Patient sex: M
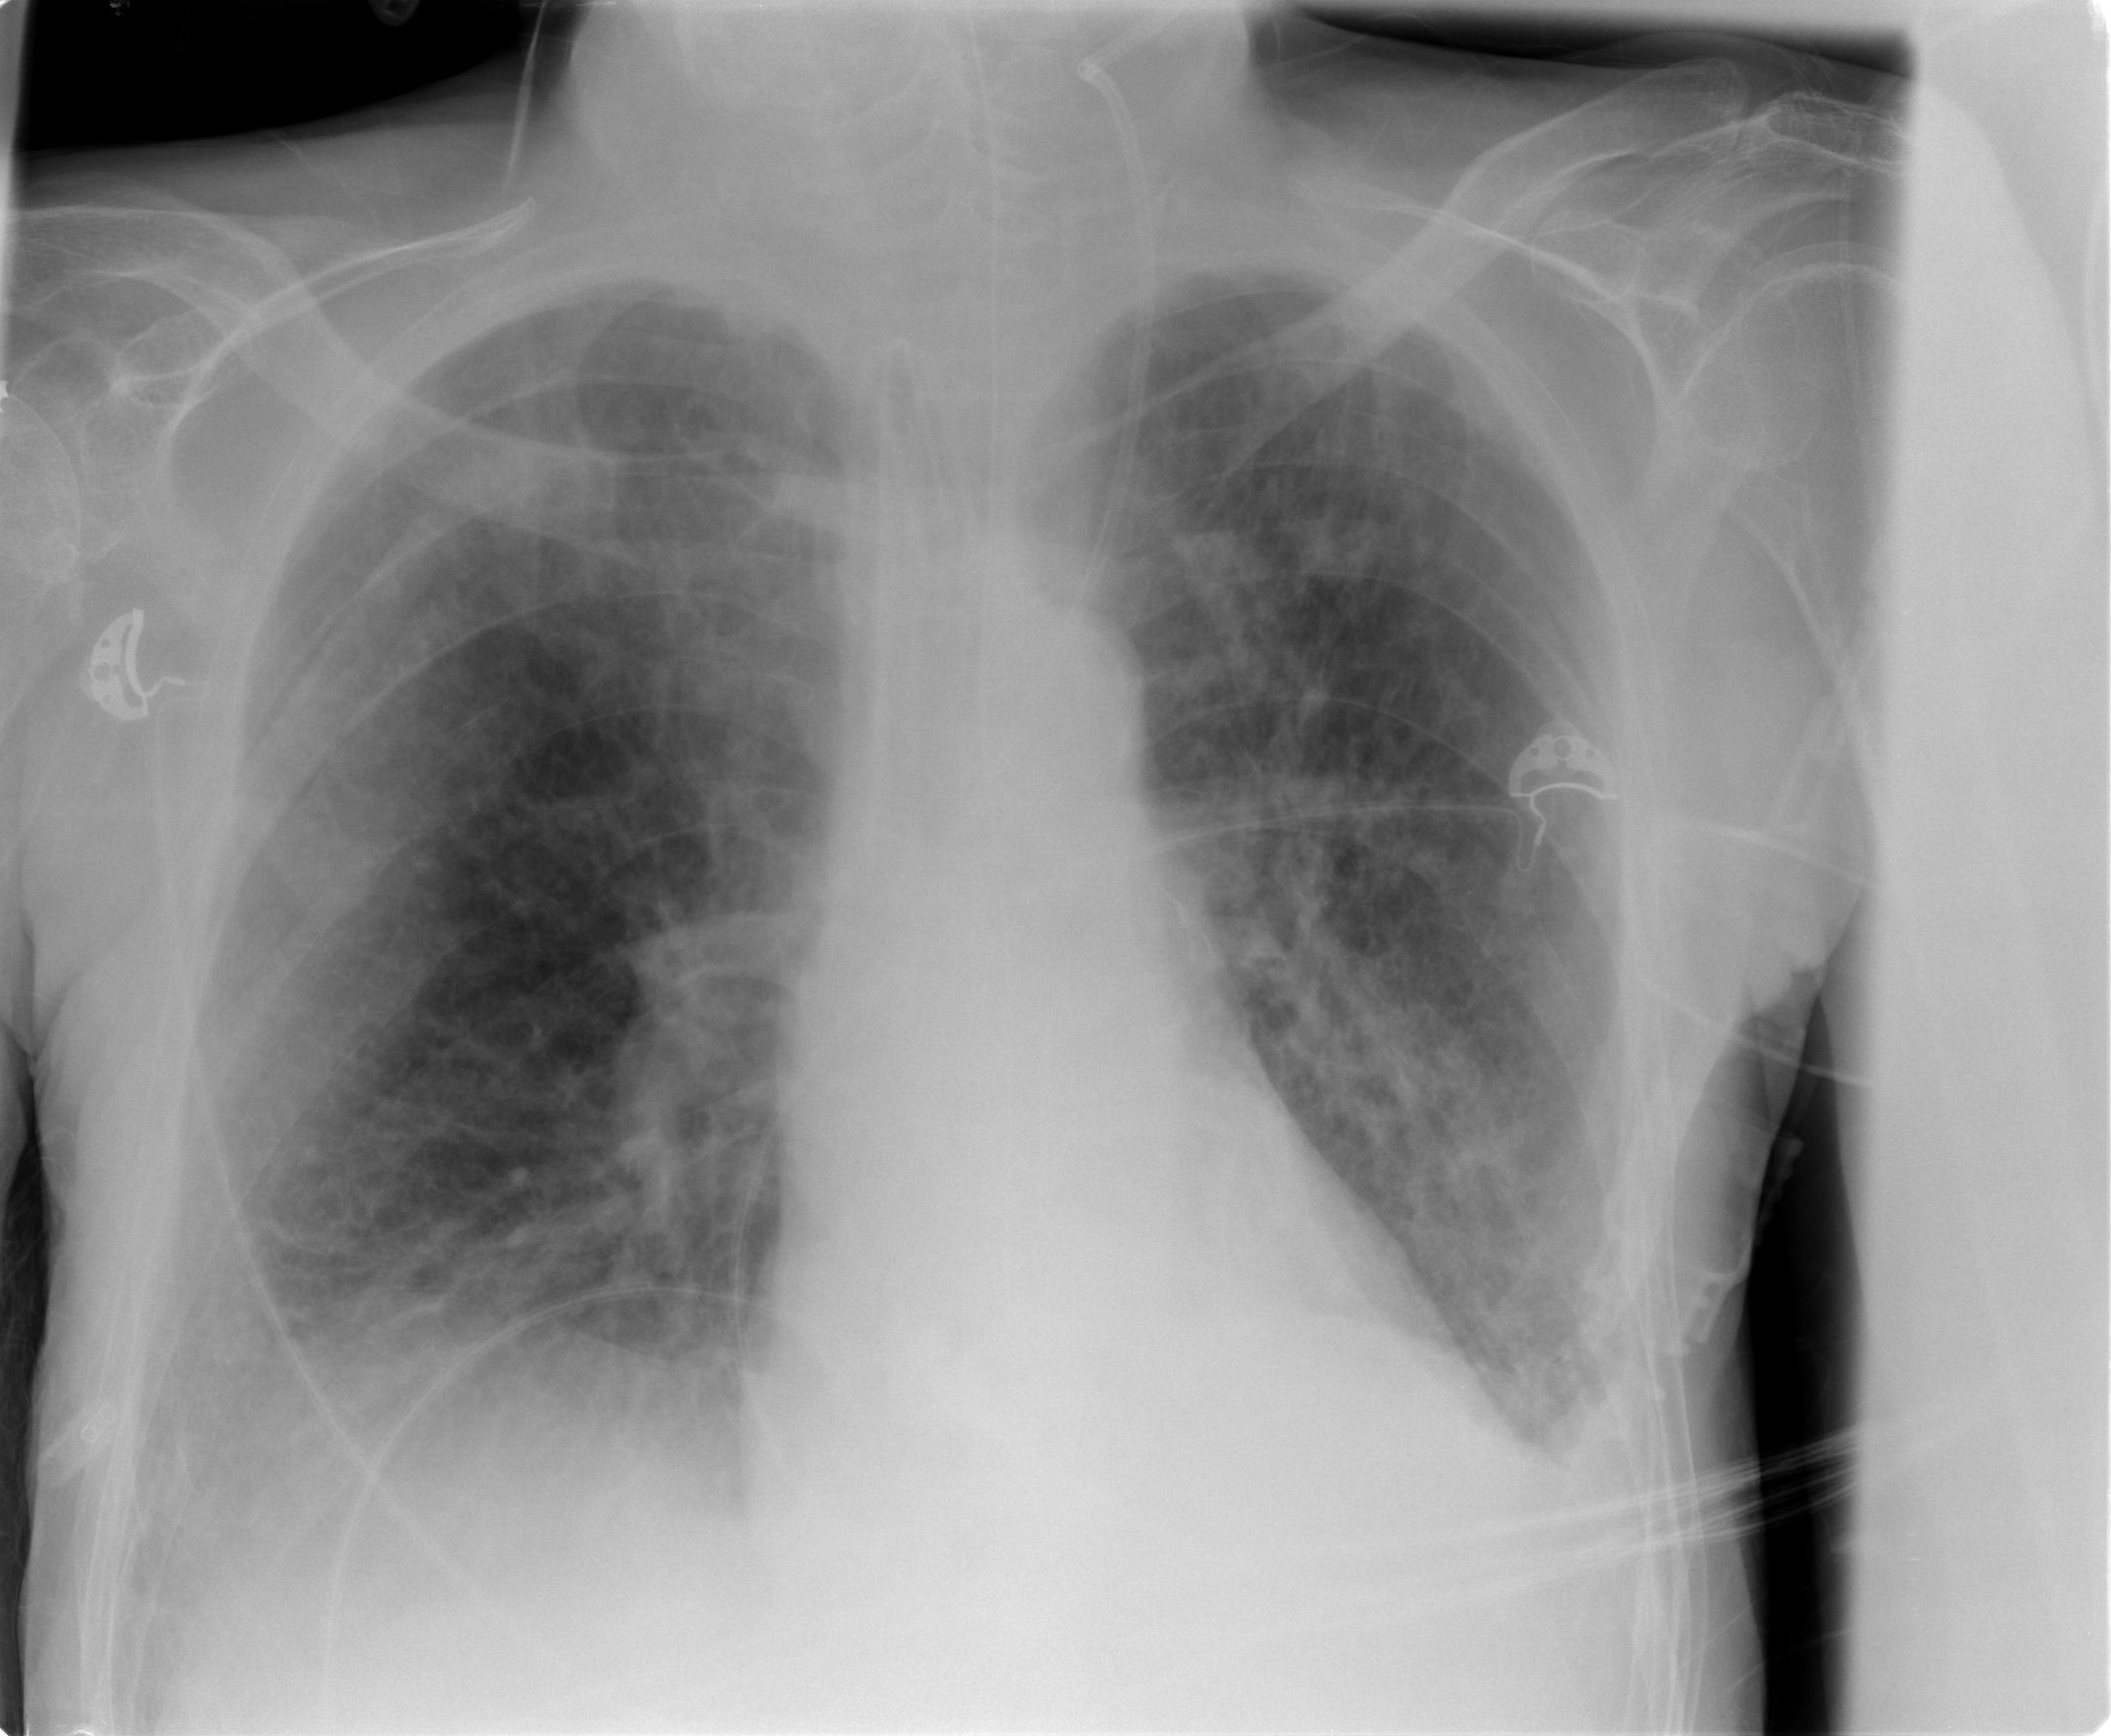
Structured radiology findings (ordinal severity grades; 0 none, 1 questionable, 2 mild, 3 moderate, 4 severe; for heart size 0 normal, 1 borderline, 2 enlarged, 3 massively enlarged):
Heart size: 0
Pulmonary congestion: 2
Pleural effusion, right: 2
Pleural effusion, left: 2
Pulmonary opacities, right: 1
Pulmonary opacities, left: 1
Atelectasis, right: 2
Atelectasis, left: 2